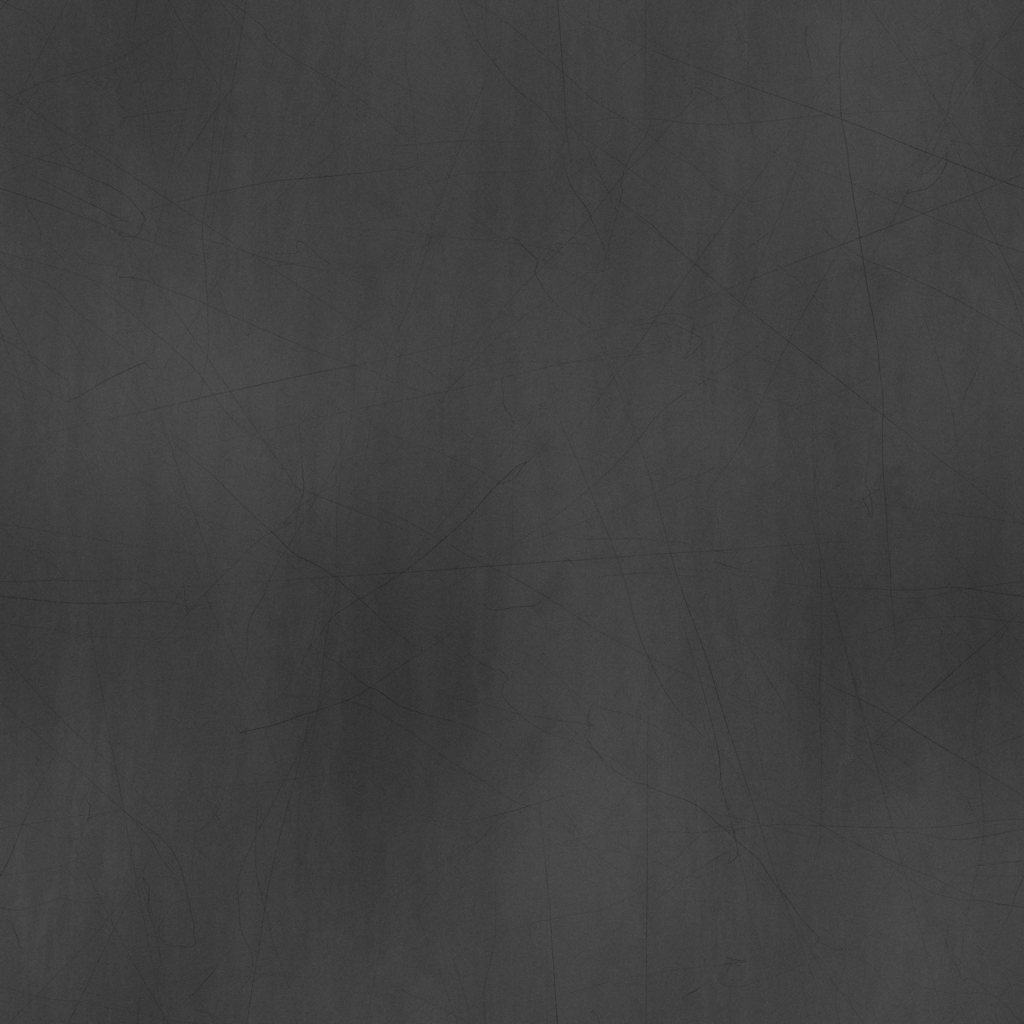
Texture map type: Roughness